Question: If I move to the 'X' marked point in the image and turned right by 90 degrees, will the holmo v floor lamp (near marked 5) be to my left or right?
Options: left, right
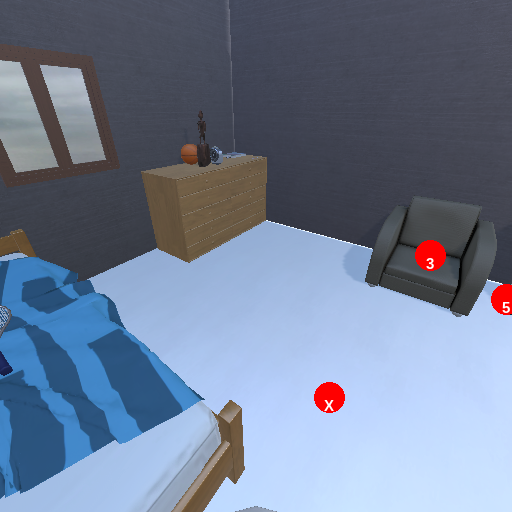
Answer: left